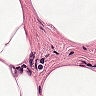
Metastatic tissue present: no